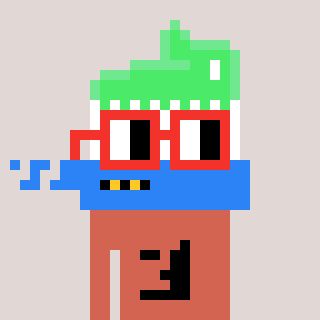
a pixel art character with square red glasses, a toothbrush-shaped head and a peachy-colored body on a warm background